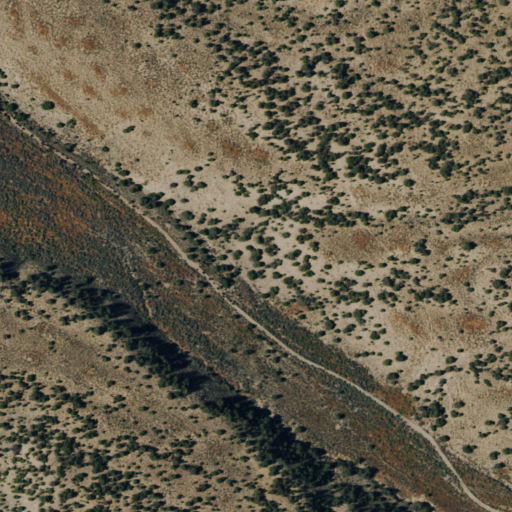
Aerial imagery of valley in Nevada named Dry Canyon containing shrub and evergreen forest